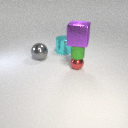
large purple metal cube above small green rubber cylinder